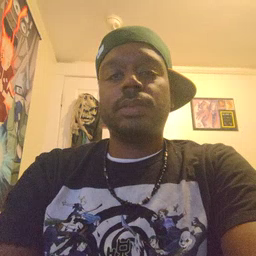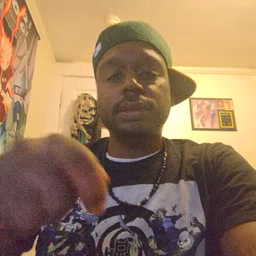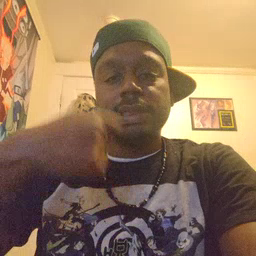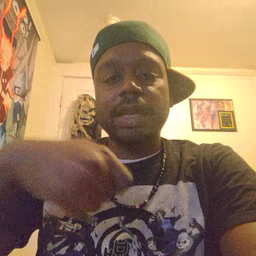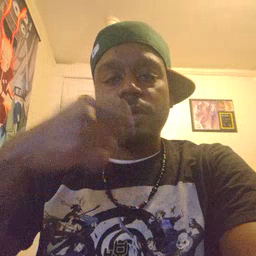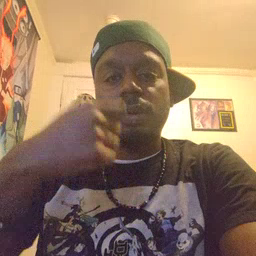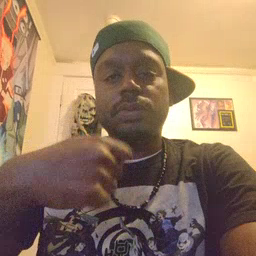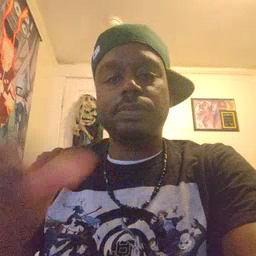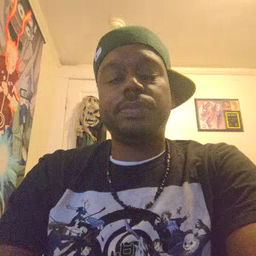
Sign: cereal